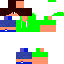
A male human skin with medium skin, wearing brown long hair dressed in a blue tshirt and blue pants, featuring a closed mouth.